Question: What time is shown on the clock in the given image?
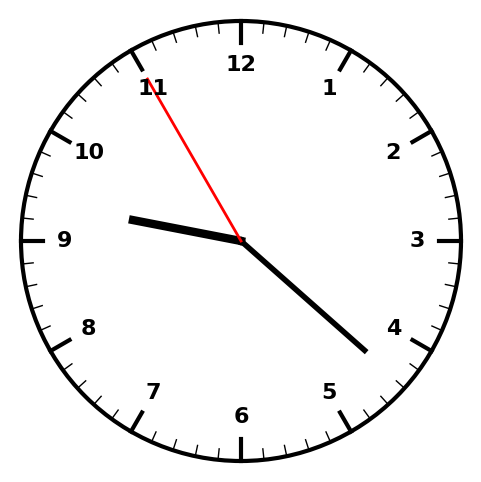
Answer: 09:21:55